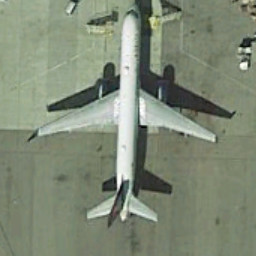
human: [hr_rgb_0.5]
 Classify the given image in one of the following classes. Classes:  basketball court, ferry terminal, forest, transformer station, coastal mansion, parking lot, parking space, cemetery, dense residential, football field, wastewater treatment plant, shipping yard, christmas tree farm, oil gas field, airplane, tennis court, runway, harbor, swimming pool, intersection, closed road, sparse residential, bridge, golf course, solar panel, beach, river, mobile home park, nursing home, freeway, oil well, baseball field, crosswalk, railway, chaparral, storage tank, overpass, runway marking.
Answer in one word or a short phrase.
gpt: airplane